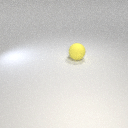
large yellow rubber sphere